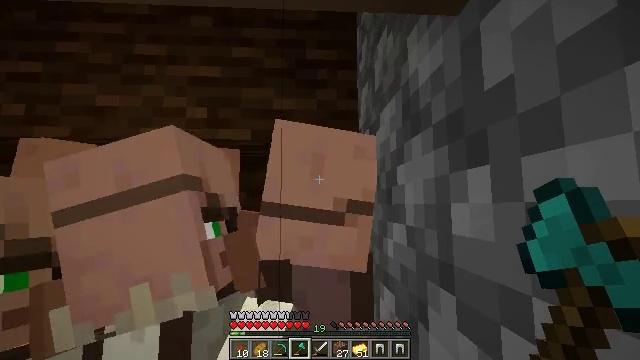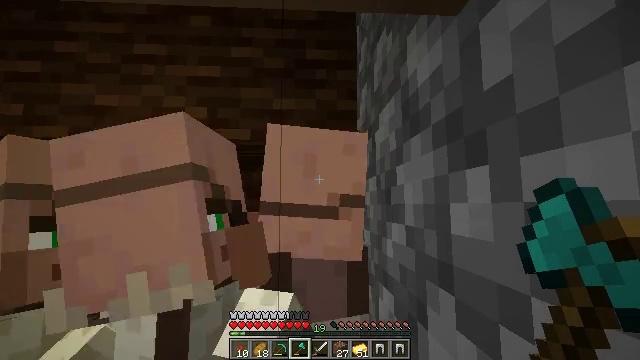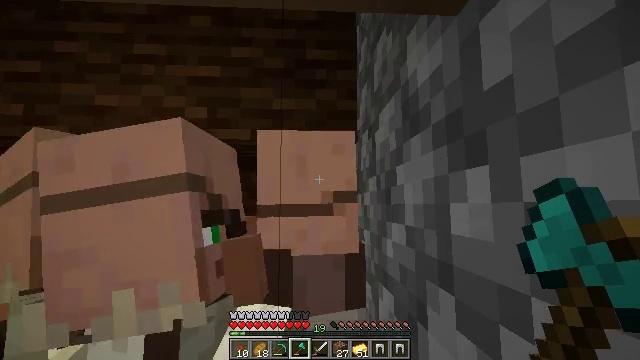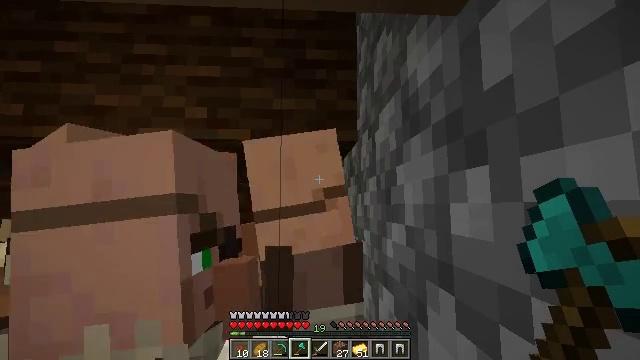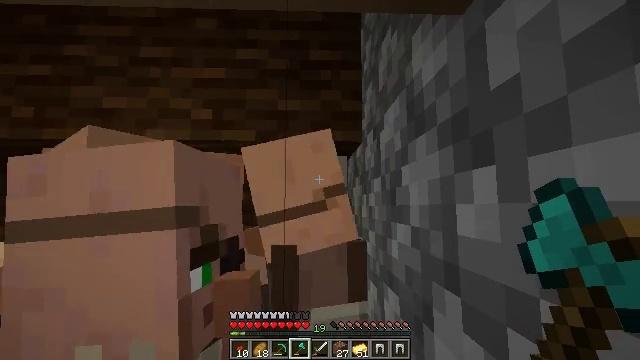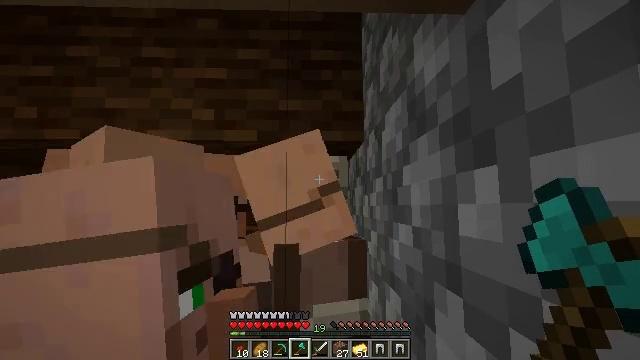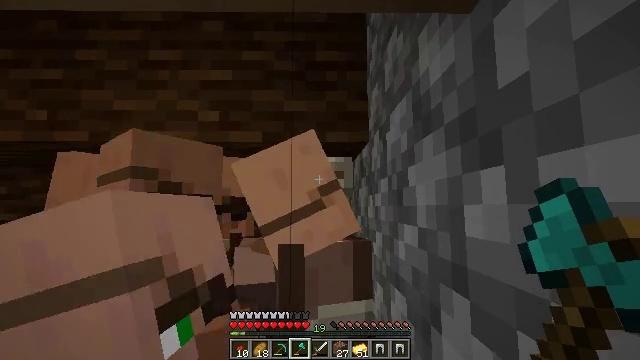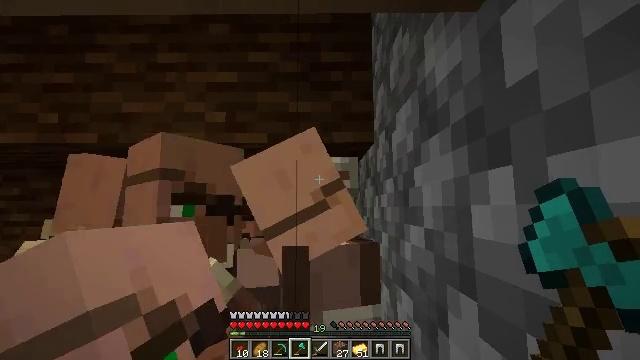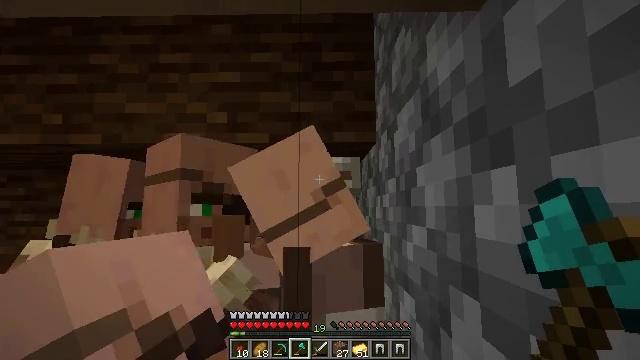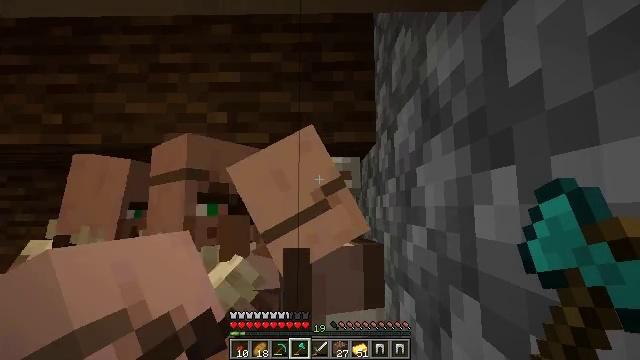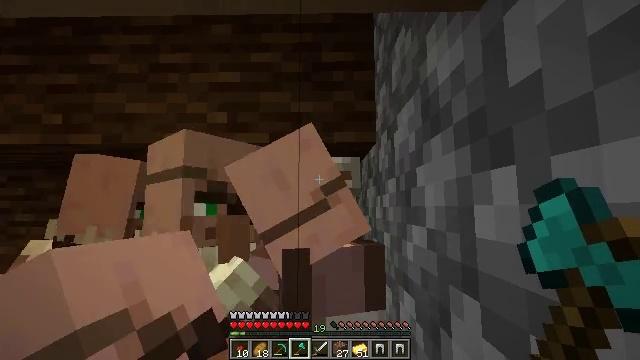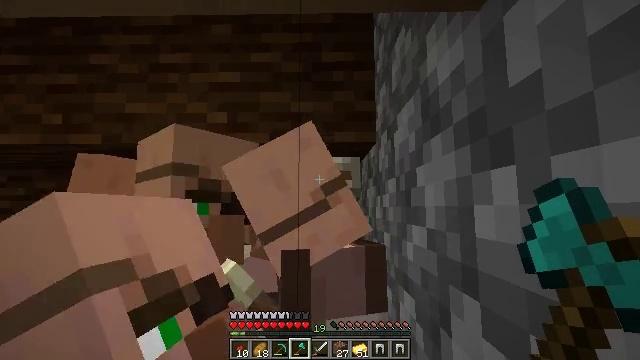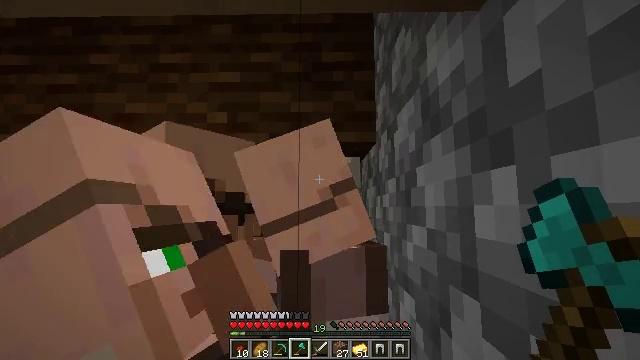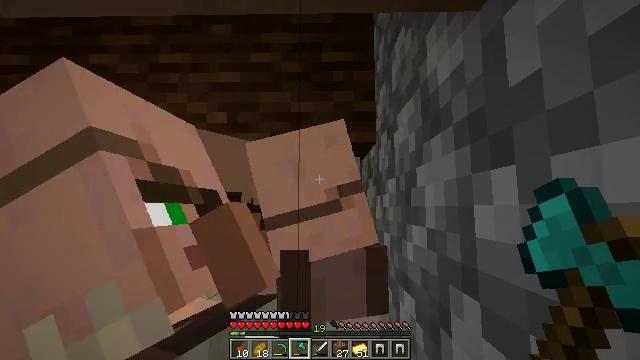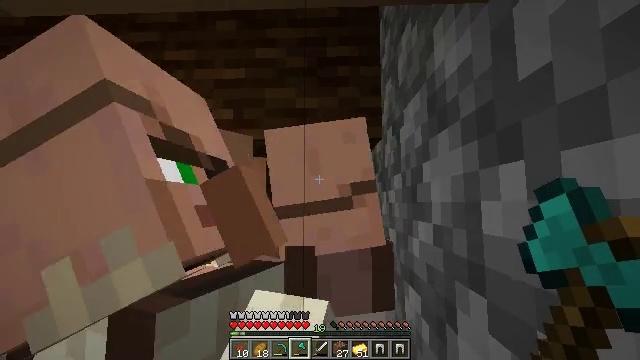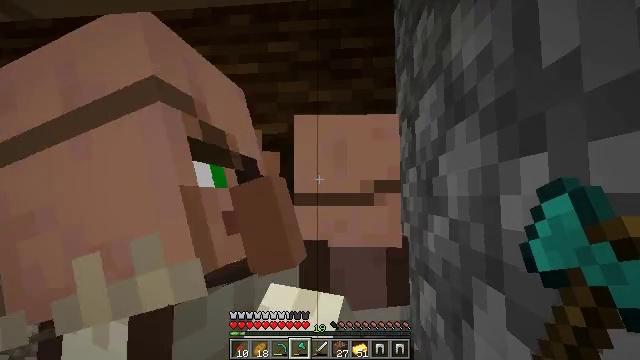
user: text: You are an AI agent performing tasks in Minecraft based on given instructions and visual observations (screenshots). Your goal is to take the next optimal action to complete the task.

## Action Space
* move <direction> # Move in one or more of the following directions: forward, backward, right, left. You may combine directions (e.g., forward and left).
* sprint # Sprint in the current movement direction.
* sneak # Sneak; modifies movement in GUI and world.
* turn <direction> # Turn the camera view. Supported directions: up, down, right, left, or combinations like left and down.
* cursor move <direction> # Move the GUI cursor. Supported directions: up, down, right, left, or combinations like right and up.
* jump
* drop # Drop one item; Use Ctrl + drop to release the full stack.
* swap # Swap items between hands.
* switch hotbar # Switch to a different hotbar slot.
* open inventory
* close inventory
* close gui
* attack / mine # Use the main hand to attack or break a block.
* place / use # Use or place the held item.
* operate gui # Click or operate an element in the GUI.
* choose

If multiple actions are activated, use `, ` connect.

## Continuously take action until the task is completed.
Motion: motion action
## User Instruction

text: Craft chainmail leggings.
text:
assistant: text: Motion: no_op
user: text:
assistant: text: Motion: no_op
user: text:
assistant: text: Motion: no_op
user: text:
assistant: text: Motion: turn left
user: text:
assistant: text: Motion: no_op
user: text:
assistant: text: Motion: turn left
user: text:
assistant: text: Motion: turn left
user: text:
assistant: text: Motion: no_op
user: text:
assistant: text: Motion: no_op
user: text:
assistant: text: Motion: no_op
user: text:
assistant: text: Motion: no_op
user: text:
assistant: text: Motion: no_op
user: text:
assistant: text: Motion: no_op
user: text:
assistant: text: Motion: turn left
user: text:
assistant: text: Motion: turn left and down
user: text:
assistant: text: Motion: turn left and down
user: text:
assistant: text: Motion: turn left and down
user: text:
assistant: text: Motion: turn left and down
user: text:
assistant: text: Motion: no_op
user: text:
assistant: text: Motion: no_op
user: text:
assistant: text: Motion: no_op
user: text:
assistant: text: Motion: turn left and down
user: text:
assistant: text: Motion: turn left and down
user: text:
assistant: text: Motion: turn left and down
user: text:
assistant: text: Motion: turn left
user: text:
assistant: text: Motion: no_op
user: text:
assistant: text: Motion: no_op
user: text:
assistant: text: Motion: move left, turn right
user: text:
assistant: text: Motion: move left, turn right
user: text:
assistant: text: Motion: move left, turn right